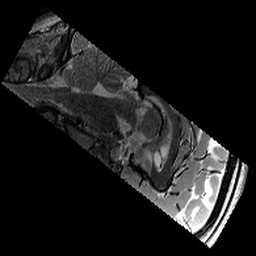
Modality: T2w
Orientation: sagittal
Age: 11
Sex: female
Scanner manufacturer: siemens
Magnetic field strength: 3 T
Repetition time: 9.23 s
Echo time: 0.067 s